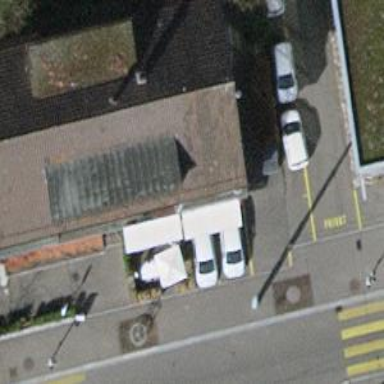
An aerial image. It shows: Restaurant.